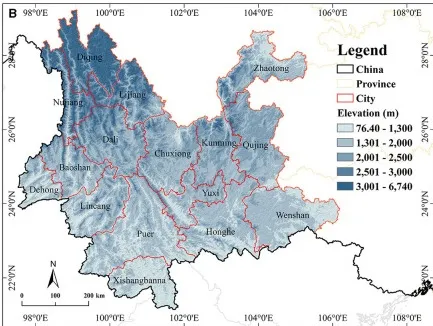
Overview map of the study area. (B) Diagram of the cities and elevation distribution in Yunnan Province.
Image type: radiology (mri)